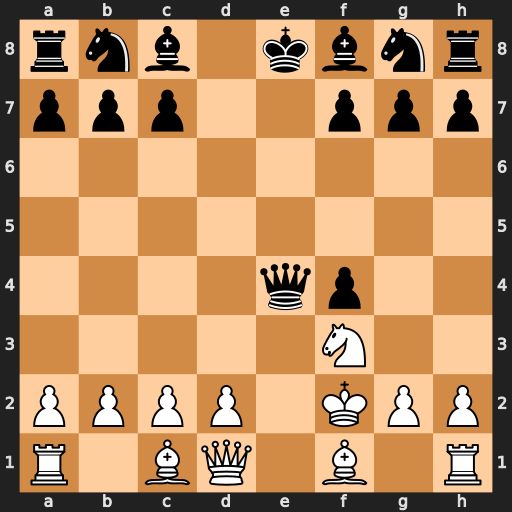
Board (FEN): rnb1kbnr/ppp2ppp/8/8/4qp2/5N2/PPPP1KPP/R1BQ1B1R
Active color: w
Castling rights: kq
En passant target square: -
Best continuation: Bb5+ c6 Re1